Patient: sex F, age 70
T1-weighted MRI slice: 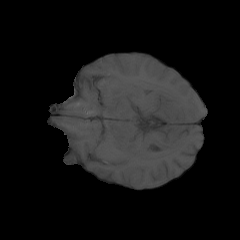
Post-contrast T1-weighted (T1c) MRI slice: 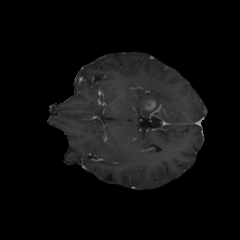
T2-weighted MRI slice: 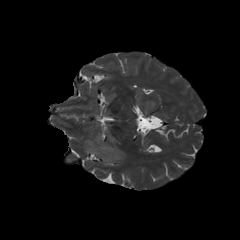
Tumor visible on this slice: yes
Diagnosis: Glioblastoma, IDH-wildtype
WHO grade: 4